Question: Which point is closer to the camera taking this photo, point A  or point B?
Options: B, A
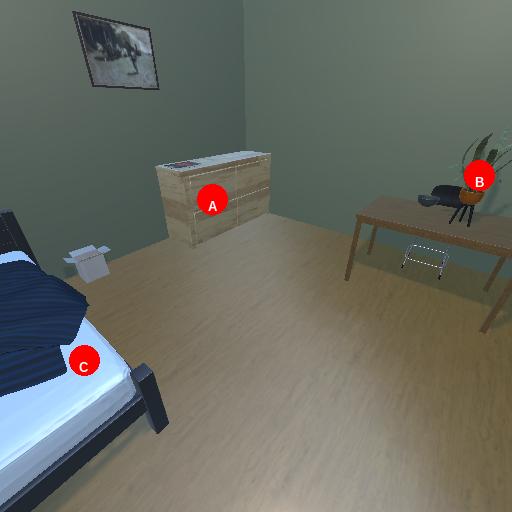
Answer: B